【题型】填空题　【知识点】解析几何　【难度】easy
已知圆 \(O: x^2 + y^2 = 2\)，过点 \(M(1,3)\) 的直线 \(l\) 交圆 \(O\) 于 \(A\)，\(B\) 两点，且 \(|AB| = 2\)，则直线 \(l\) 的方程为 \underline{\quad\quad\quad\quad\quad}。
【解答】
\textbf{【答案】} \(\boldsymbol{x = 1}\) 或 \(\boldsymbol{4x - 3y + 5 = 0}\)

\vspace{1em}

\textbf{【解析】}
当直线 \(l\) 的斜率不存在时，设 \(l\) 的方程为 \(x = 1\)，

由
\[
\begin{cases}
x = 1 \\
x^2 + y^2 = 2
\end{cases}
\]
可得
\[
\begin{cases}
x = 1 \\
y = 1
\end{cases}
\quad\text{或}\quad
\begin{cases}
x = 1 \\
y = -1
\end{cases},
\]

所以 \(|1 - (-1)| = 2 = |AB|\)，符合题意；

当直线 \(l\) 的斜率存在时，设 \(l\) 的方程为 \(y - 3 = k(x - 1)\)，

因为 \(|AB| = 2\)，所以圆心 \((0,0)\) 到直线 \(l\) 的距离 \(d = \dfrac{|3 - k|}{\sqrt{1 + k^2}}\)，

由 \(\dfrac{|AB|^2}{4} + d^2 = 2\)，得 \(k = \dfrac{4}{3}\)，

所以直线 \(l\) 的方程为 \(y - 3 = \dfrac{4}{3}(x - 1)\)，

则直线 \(l\) 的方程为 \(x = 1\) 或 \(4x - 3y + 5 = 0\)。

故答案为：\(\boldsymbol{x = 1}\) 或 \(\boldsymbol{4x - 3y + 5 = 0}\)。

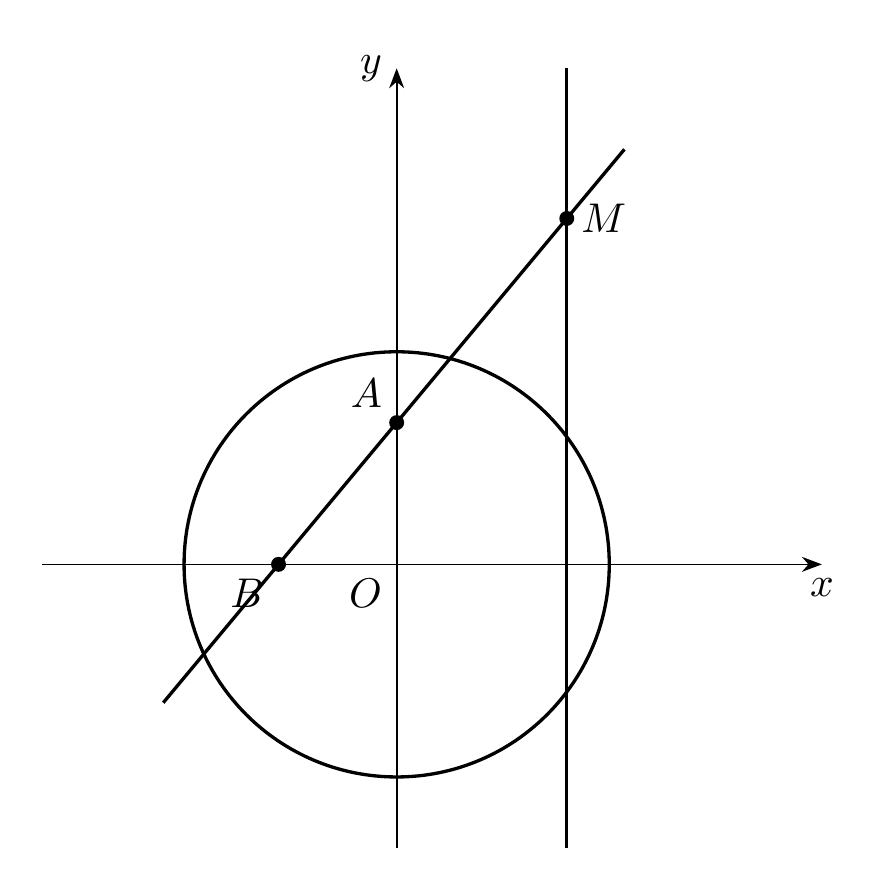